Question:
Trying this conditional query, but getting an error that it should start from 'select'.
How am I supposed to use conditions?
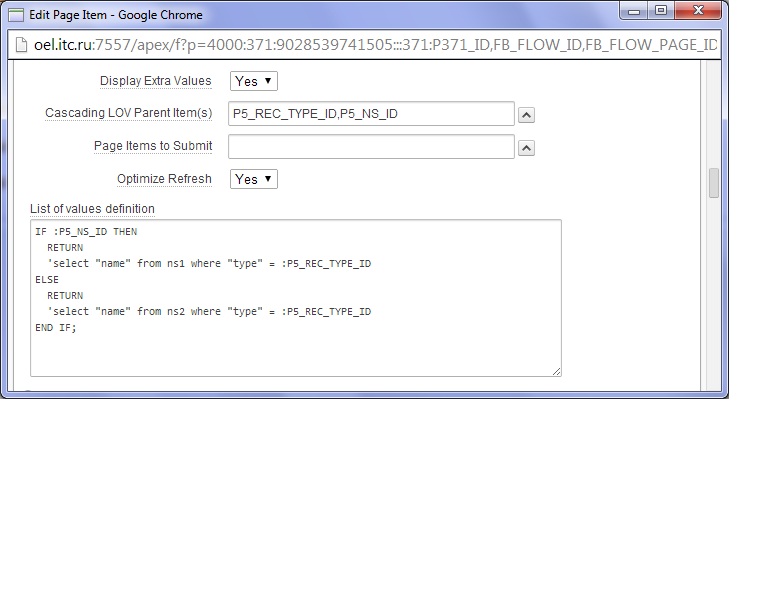
Answer: You could use a conditional concatenated query:
'''
SELECT name display, name return_value
FROM ns1
WHERE "type" = :P5_REC_TYPE_ID
AND :P5_NS_ID IS NULL
UNION ALL
SELECT name display, name return_value
FROM ns2
WHERE "type" = :P5_REC_TYPE_ID
AND :P5_NS_ID IS NOT NULL
'''
Replace 'IS NULL'/'IS NOT NULL' with the appropriate logical test.